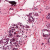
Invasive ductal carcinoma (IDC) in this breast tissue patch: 0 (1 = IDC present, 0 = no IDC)